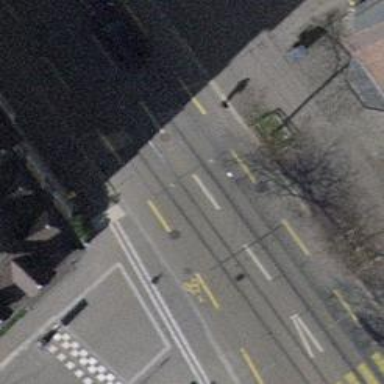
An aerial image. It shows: Tram level crossing on the railway.